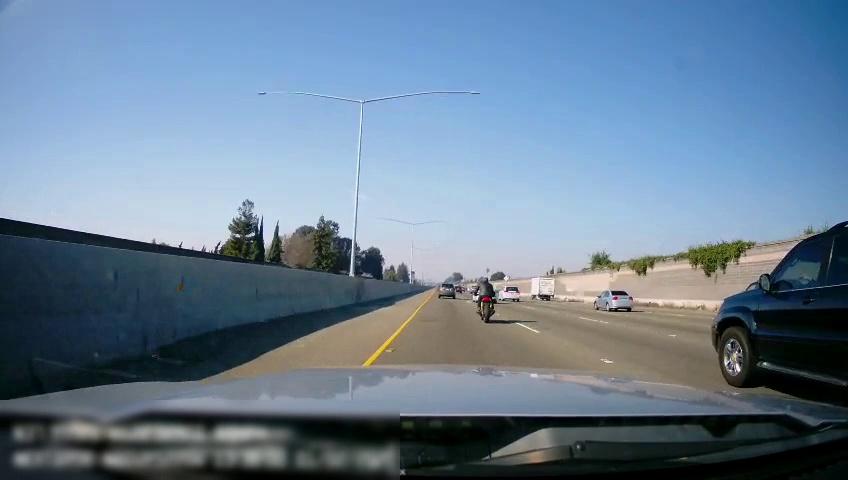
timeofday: Day
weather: Sunny
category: Drivable Space
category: Vehicles | SUV
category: Vehicles | Car
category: Vehicles | SUV
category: Vehicles | Truck
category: Vehicles | Car
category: Vehicles | Car
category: Vehicles | Car
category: Vehicles | SUV
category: Motorbikes
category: Lanes | Current Lane
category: Lanes | Alternate Lane
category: Lanes | Alternate Lane
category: Lanes | Alternate Lane
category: Lanes | Current Lane